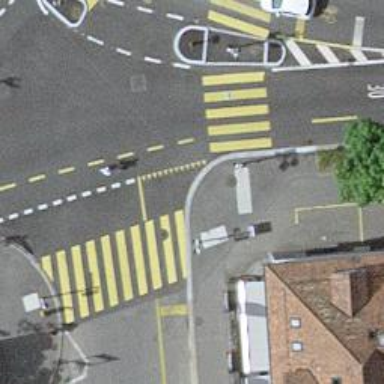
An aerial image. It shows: Kerb barrier.